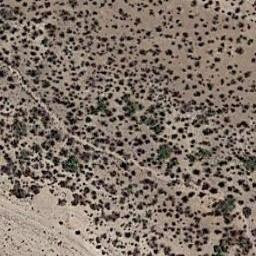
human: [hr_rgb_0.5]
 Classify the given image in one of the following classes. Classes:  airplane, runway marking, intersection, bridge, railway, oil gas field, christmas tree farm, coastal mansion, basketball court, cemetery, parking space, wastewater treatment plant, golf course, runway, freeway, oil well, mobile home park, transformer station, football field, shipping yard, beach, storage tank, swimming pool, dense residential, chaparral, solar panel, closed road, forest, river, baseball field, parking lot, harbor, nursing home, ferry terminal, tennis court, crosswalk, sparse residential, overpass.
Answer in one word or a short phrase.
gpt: chaparral